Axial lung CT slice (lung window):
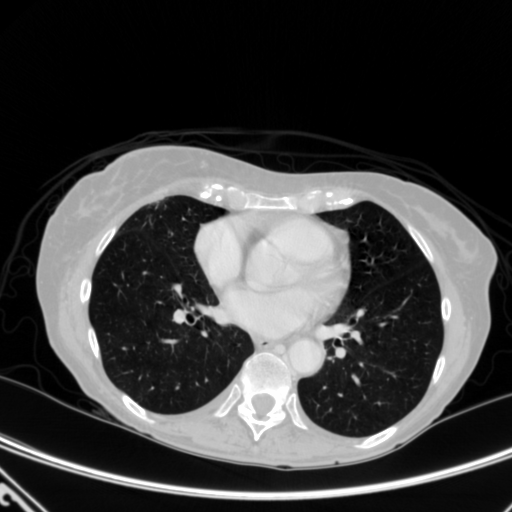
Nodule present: no